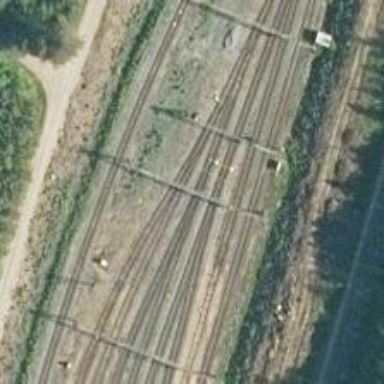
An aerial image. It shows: Rail yard with electrified contact lines for the railway.